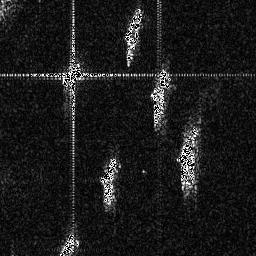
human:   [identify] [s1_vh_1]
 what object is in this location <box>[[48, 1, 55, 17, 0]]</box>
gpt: <ref>1 medium ship at the top</ref>

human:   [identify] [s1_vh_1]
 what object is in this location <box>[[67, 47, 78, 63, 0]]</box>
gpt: <ref>1 medium ship at the right</ref>

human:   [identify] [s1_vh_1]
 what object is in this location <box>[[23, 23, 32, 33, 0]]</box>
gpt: <ref>1 medium ship at the top left</ref>